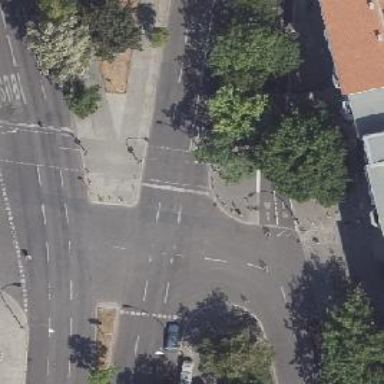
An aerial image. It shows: Road with traffic signals.